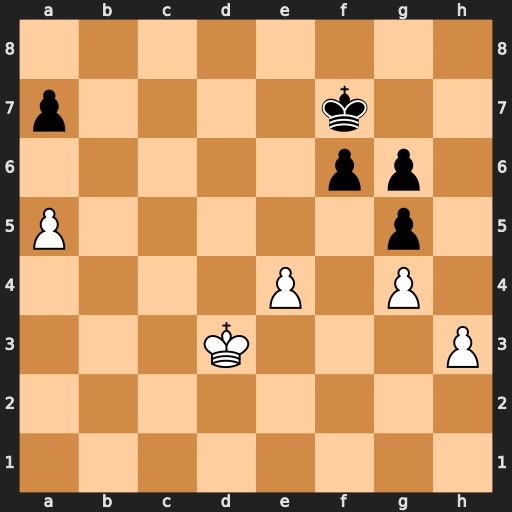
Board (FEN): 8/p4k2/5pp1/P5p1/4P1P1/3K3P/8/8
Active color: w
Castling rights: -
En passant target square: -
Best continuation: Kc4 Ke6 Kb5 Kd6 Ka6